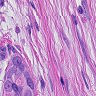
Metastatic tissue present: yes